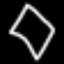
Label: diamond